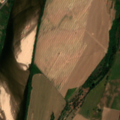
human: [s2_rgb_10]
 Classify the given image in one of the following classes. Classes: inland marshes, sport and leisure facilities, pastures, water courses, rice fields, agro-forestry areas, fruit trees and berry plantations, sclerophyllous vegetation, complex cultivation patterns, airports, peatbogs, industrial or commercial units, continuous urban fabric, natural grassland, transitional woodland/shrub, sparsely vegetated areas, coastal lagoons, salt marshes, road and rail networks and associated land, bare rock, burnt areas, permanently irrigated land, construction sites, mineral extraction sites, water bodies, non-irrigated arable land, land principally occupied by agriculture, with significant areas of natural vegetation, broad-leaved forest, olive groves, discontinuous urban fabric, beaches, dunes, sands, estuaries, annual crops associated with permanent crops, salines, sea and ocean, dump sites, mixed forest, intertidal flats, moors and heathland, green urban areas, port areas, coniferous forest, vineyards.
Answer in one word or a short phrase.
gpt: permanently irrigated land, vineyards, land principally occupied by agriculture, with significant areas of natural vegetation, water courses